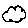
Label: cloud